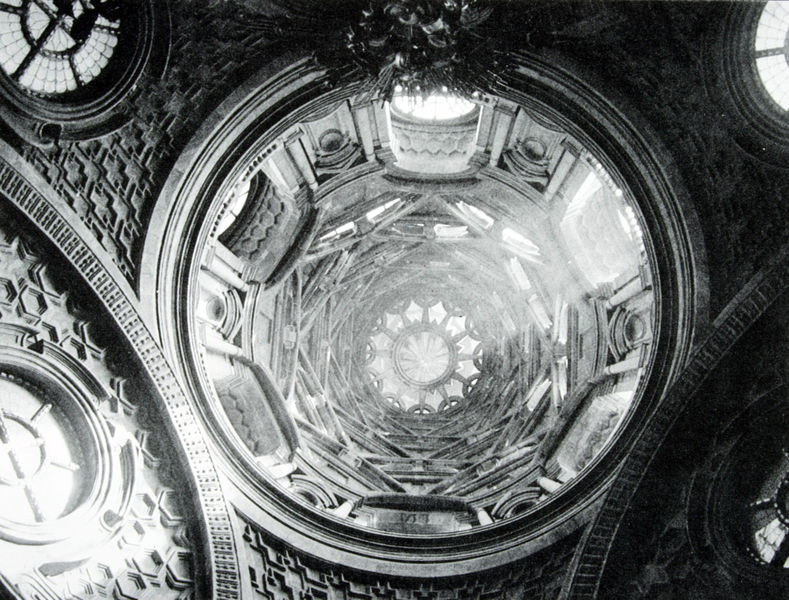
Titel: Palazzo Reale in Turin, Cappella della Sacra Sindone, Kuppel
Künstler: Guarino Guarini
Standort: Torino
Institution: Palazzo Reale
Schlagwörter: dunkel, himmel, schatten, weiß, kirchturm, blumen, fenster, frankreich, glas, grau, hell, laterne, licht, raum, schwarz, säulen, gebäude, rose, muster, ornament, alt, wand, architektur, barock, stein, innenraum, felder, kirche, sonne, auge, decke, innen, gotik, renaissance, rokoko, kreis, rund, turm, relief, bogen, italien, perspektive, sonnenlicht, giebel, formen, empore, rundbogen, joche, kuppel, church, dekoration, dekor, ornamente, verzierung, stuck, lichteinfall, hoch, foto, fotografie, oben, photographie, bögen, gerüst, gewölbe, lichtstrahl, kreuz, stern, rundfenster, dom, rippen, form, groß, schwarz-weiß, sterne, strahl, kreise, lichht, kunst, zwickel, kathedrale, rom, photo, dreiecksgiebel, lichtstrahlen, schein, kreuze, glasfenster, rosette, untersicht, schatte, struktur, fresken, sonnenstrahlen, konstruktion, florenz, kassetten, kassettendecke, gips, reliefs, lischt, geometrie, verzierungen, aufstieg, rosetten, basilika, gebälk, kassette, hohl, nischen, ädikula, oculi, petersdom, arcaden, froschperspektive, kassettierung, okulus, rotunde, fünfeck, glaskuppel, vierung, oberlicht, seitenfenster, tambour, pendentiv, tondi, pendentif, fensteröffnungen, okulum, italienisch, rundformen, lichtgaden, gurtbogen, lichtdurchflutet, stuk, turin, fußkreid, guarini, himerl, niscehn, piemont, rippem, schildbogen, steinornamente, tour lanterne, herein, hinein, scheint, sstern, sosette